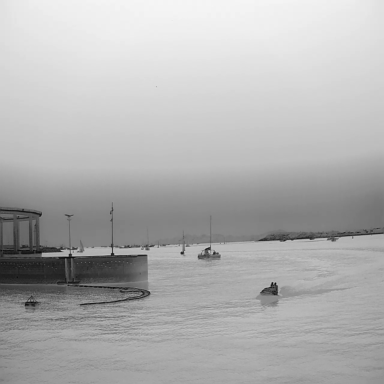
There is a canoe in the infrared image.